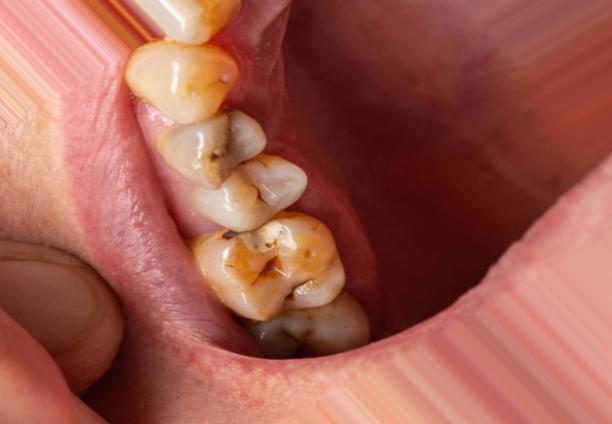
Condition: Caries